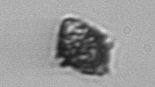
Label: Kryptoperidinium_triquetrum